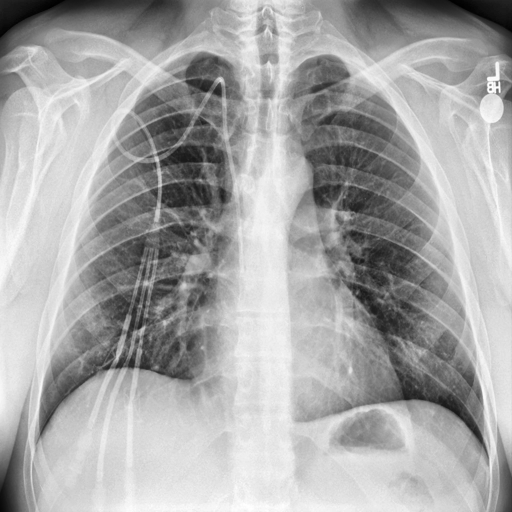
Finding: NORMAL